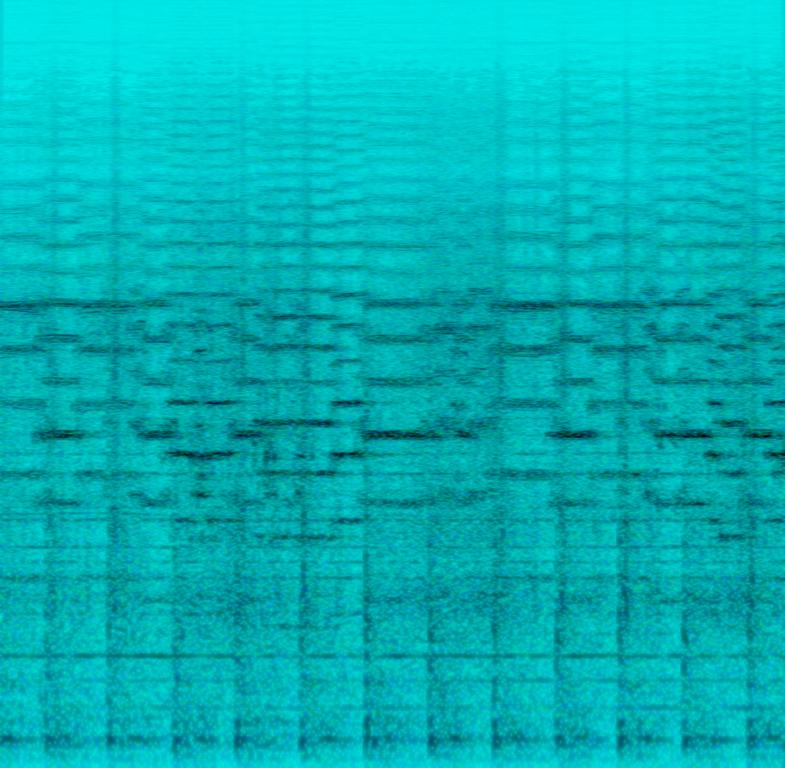
The low quality recording features shoe tapping sounds alongside loud bagpipe melody and drum rolls. It sounds like it was recorded outside and therefore it is reverberant, epic and powerful. The recording is in mono and a bit noisy.